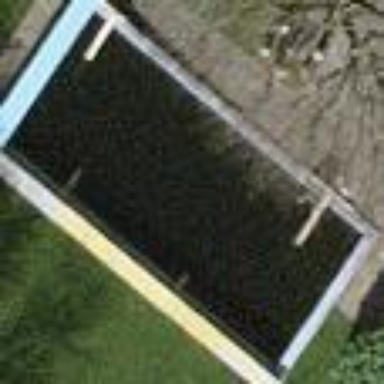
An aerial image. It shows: Swimming pool located in leisure land.